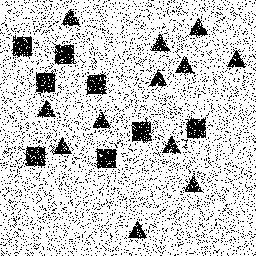
Squares: 8
Triangles: 12
Stars: 0
Total shapes: 20